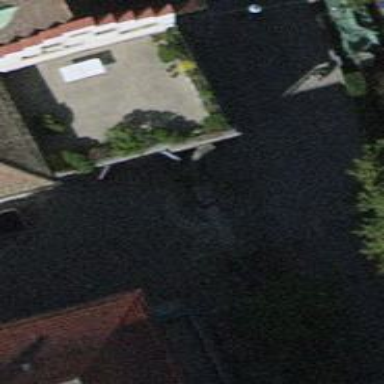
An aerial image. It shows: Driveway with surface of sett.